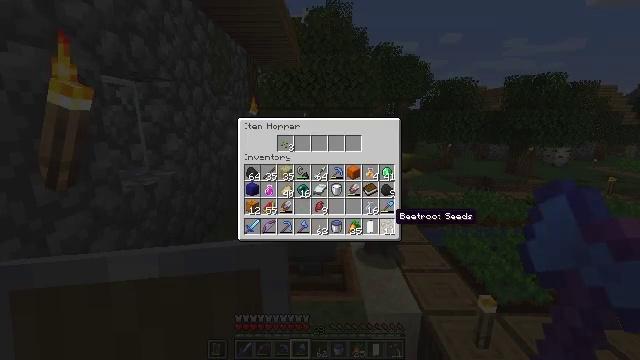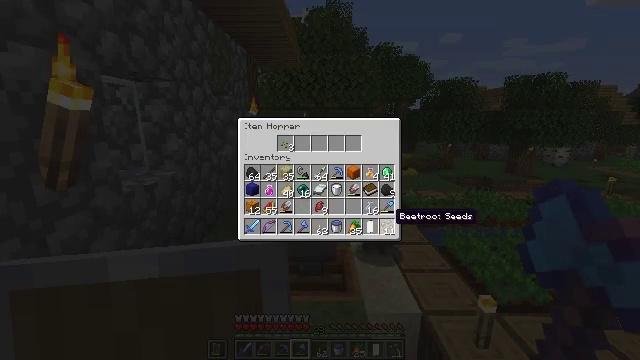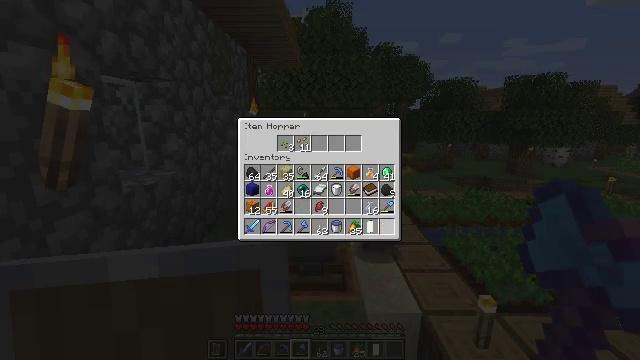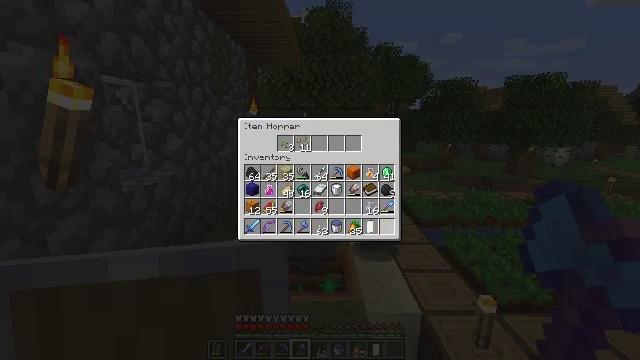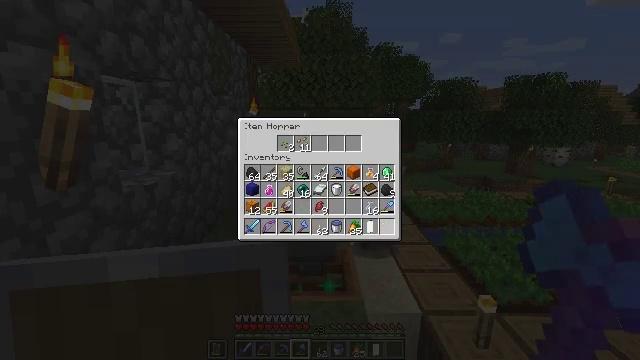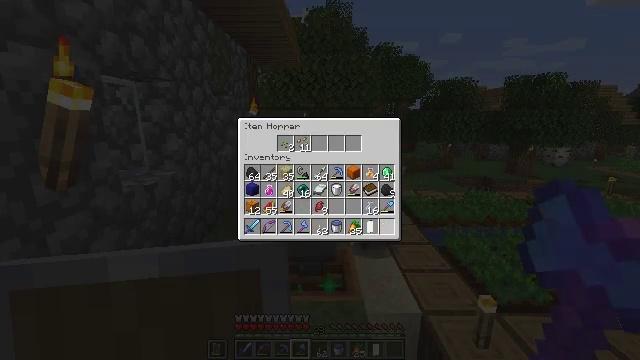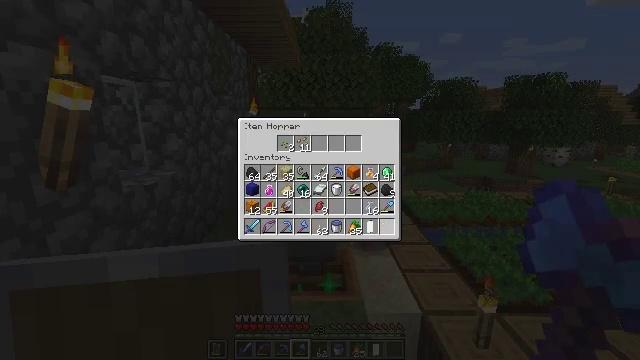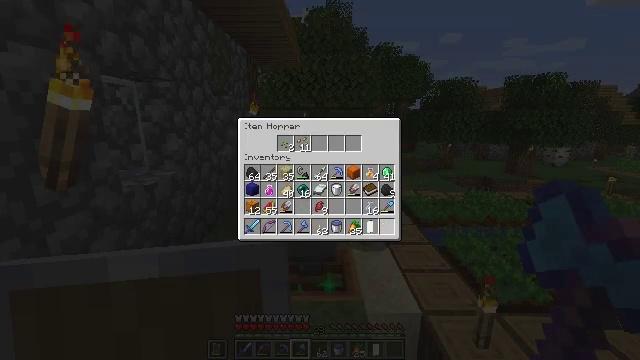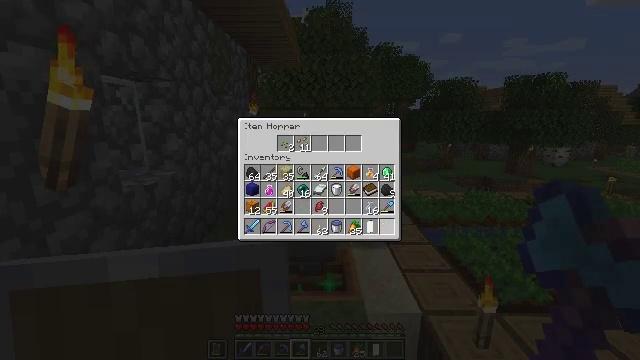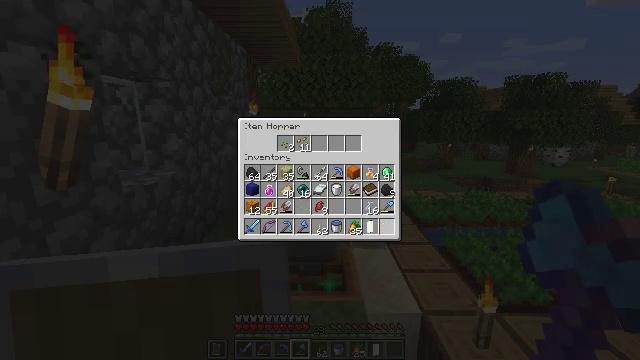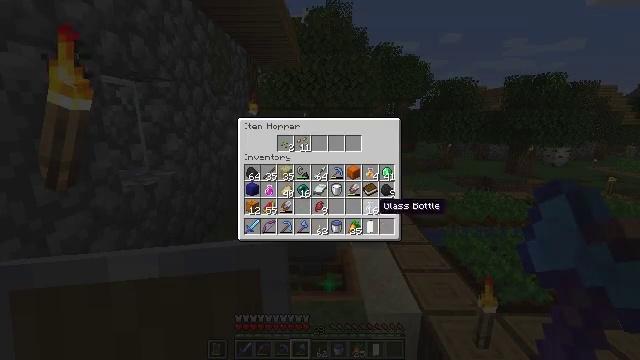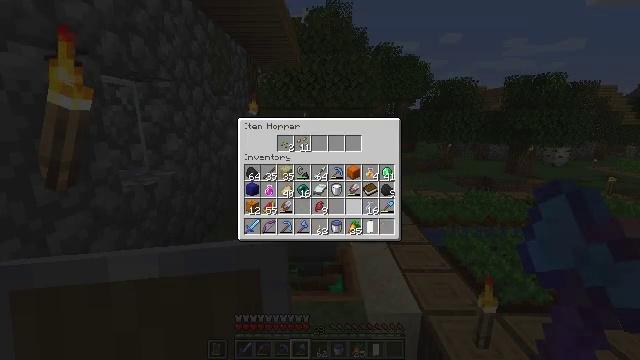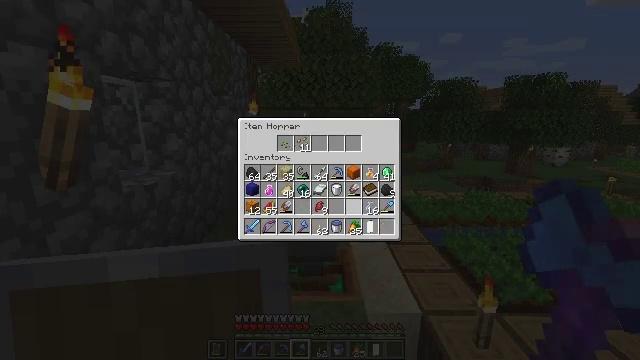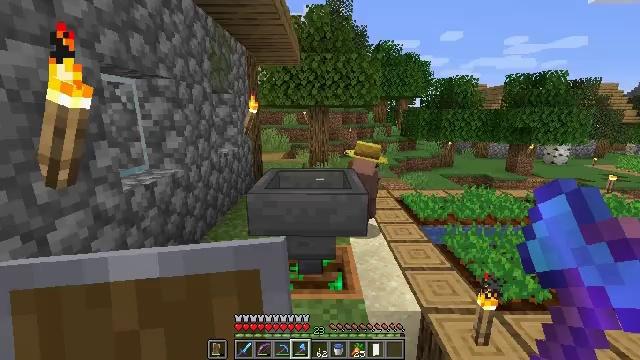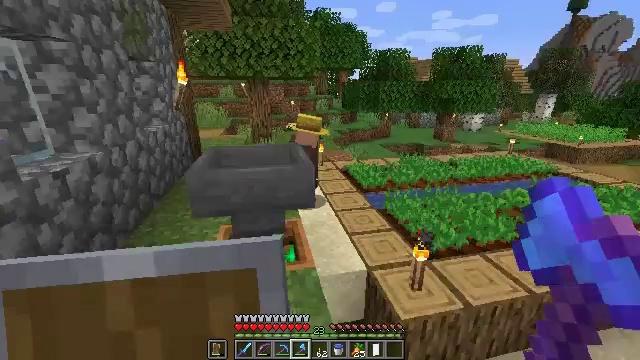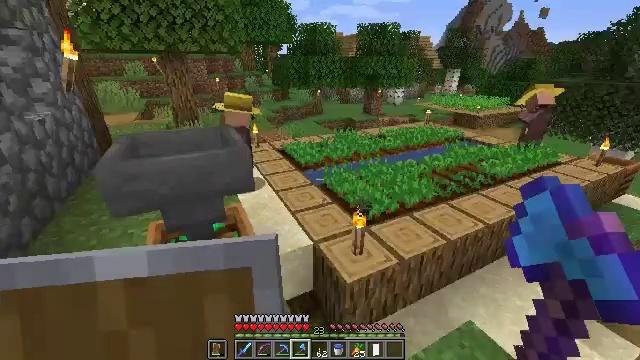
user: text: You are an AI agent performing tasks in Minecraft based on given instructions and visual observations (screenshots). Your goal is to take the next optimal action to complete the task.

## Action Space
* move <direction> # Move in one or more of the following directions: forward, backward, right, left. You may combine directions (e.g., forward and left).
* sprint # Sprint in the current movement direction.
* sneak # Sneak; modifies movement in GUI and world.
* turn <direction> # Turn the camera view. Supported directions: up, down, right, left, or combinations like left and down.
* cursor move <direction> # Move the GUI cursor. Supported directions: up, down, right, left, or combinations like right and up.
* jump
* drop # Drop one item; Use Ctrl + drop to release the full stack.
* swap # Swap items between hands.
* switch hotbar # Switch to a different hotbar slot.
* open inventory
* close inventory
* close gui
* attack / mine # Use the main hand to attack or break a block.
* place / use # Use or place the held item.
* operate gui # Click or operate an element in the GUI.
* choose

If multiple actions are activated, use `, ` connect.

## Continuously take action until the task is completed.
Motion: motion action
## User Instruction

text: Dig up potatoes from the soil.
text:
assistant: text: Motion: sneak
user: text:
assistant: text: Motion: sneak, operate gui
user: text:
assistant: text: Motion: sneak, operate gui
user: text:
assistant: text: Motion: sneak
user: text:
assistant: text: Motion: sneak
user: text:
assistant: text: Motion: no_op
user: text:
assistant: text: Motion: no_op
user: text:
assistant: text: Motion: no_op
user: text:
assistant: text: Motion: no_op
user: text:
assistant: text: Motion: cursor move left and up
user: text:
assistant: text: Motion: cursor move left
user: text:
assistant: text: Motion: no_op
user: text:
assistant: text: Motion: no_op
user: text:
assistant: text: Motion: turn right and down, close gui
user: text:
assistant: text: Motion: turn right and down
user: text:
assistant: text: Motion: turn right
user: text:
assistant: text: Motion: no_op
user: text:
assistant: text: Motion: no_op
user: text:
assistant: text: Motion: no_op
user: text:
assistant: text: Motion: move left
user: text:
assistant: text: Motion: move left, turn down
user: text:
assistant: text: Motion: move forward and move left, turn right and down
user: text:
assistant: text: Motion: move forward and move left
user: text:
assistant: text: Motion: move forward and move left, turn down
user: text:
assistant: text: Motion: move forward and move left
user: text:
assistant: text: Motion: move left
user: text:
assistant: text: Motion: move left, turn left
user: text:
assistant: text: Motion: move left, turn left and up
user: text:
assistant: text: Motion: move left
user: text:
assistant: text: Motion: move left